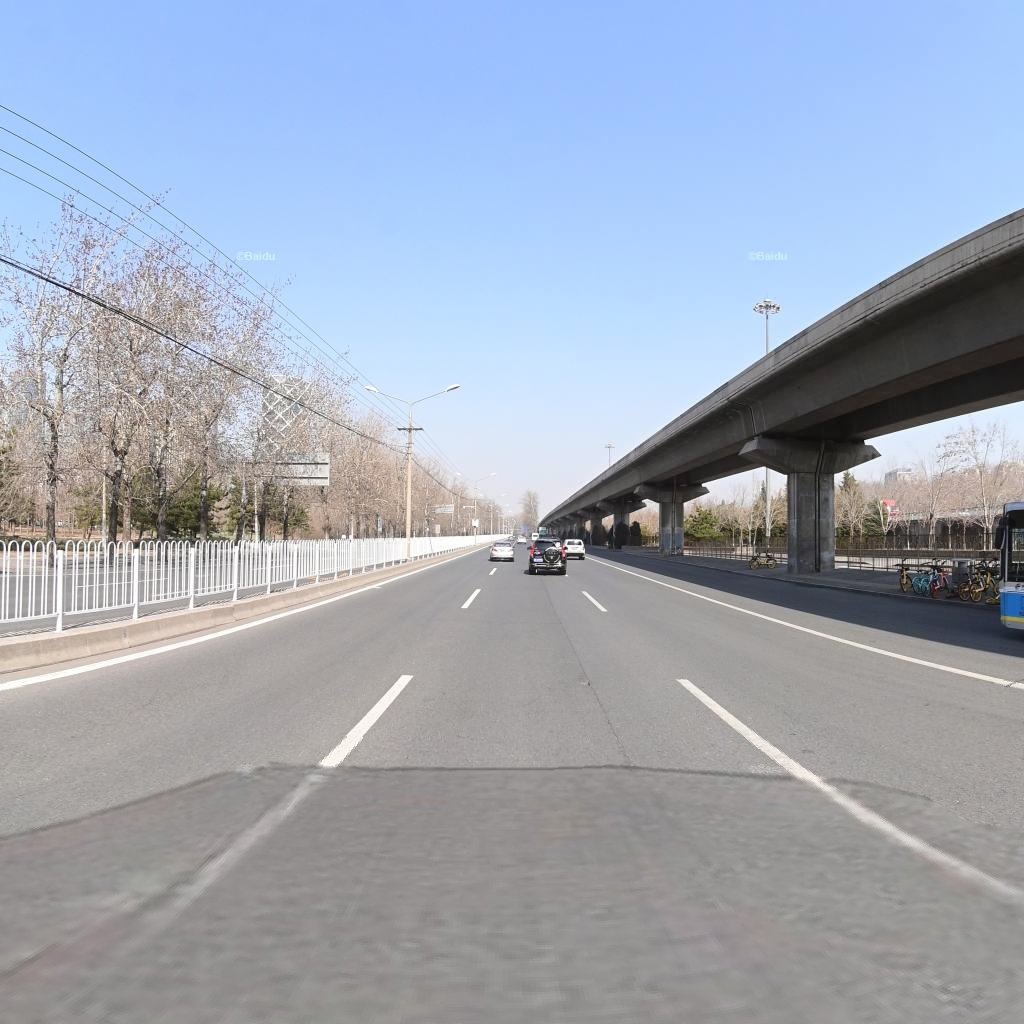
Region: Chaoyang
Road damage annotations: longitudinal crack